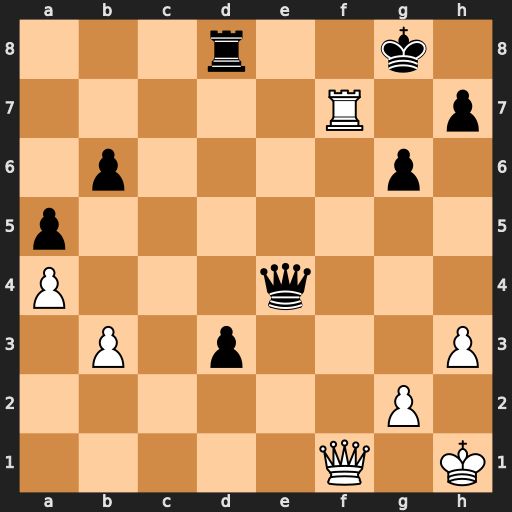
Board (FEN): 3r2k1/5R1p/1p4p1/p7/P3q3/1P1p3P/6P1/5Q1K
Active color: w
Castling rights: -
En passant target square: -
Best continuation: Qf6 Qe1+ Kh2 Qe5+ Qxe5